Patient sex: F
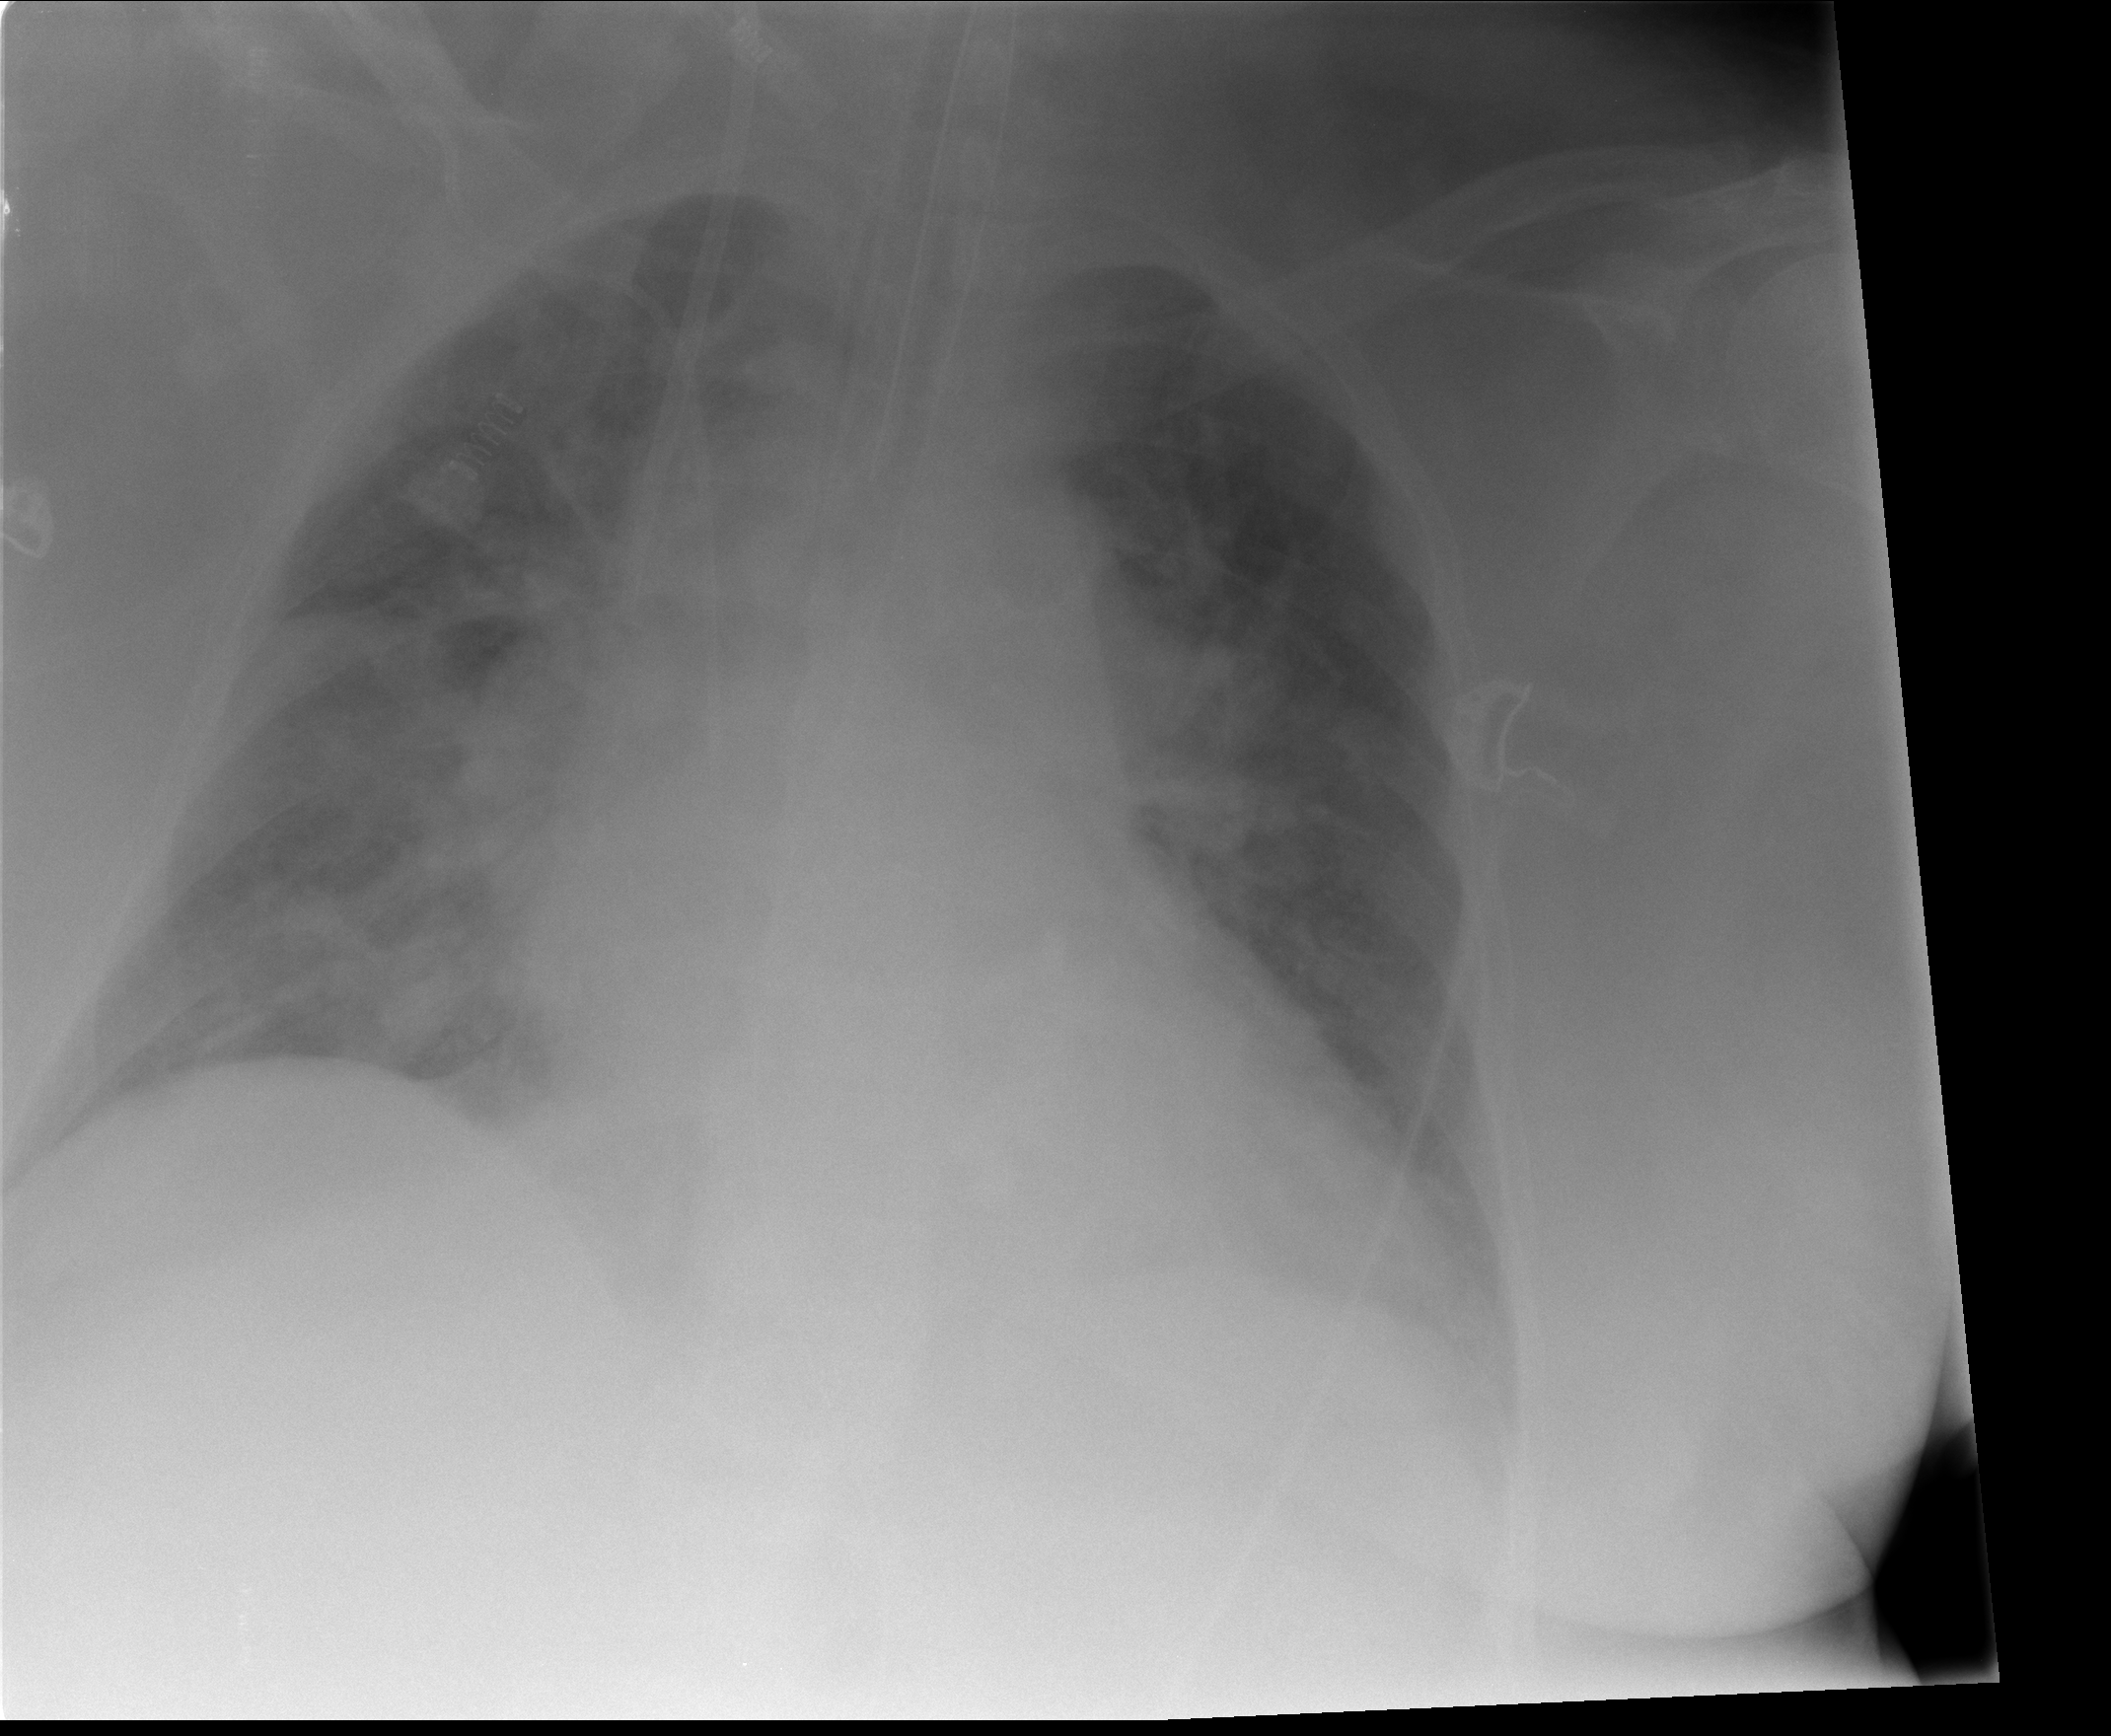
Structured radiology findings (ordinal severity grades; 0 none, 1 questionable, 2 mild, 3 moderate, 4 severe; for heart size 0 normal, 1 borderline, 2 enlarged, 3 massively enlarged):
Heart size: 2
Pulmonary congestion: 2
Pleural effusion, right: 0
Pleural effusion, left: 0
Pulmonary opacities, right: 2
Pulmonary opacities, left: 0
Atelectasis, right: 2
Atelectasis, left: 1